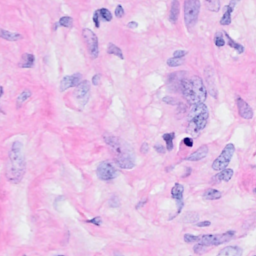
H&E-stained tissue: Breast